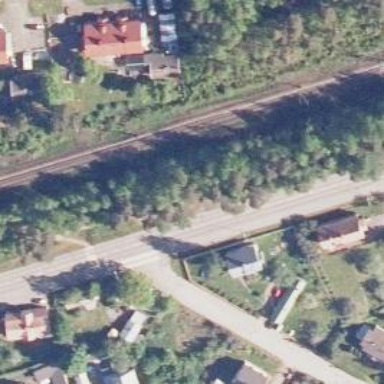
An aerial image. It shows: Balise along the railway.